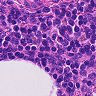
Metastatic tissue present: no